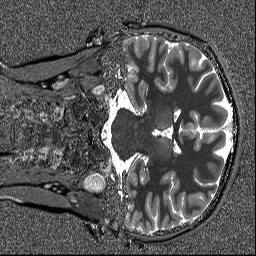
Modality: T1map
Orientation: coronal
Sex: female